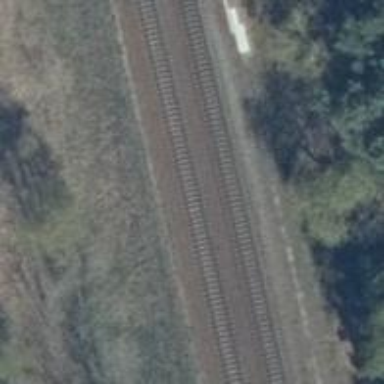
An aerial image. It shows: Railway signal.